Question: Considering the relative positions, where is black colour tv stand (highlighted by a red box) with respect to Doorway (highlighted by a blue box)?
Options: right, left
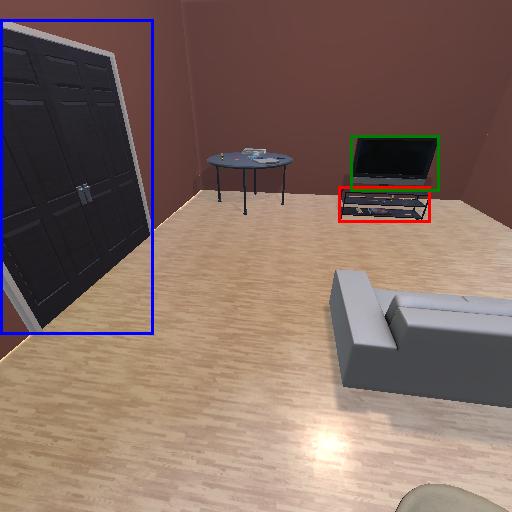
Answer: right